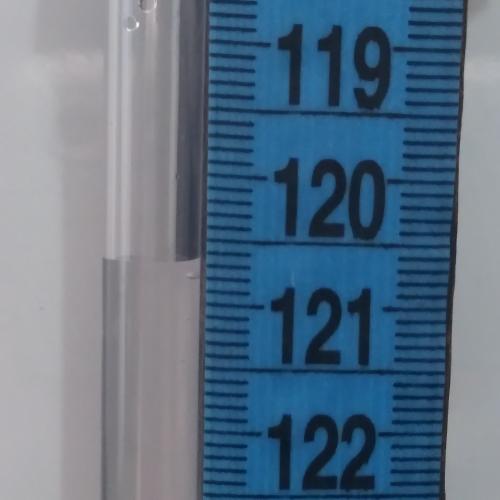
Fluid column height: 120.7 cm